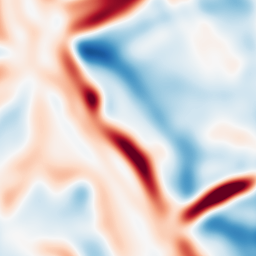
Category: multiscale
Decomposition family: log
Decomposition parameters: sigma: 10
Upsampling method: bicubic
Upsampling parameters: scale: 4
Upsampling scale: 4